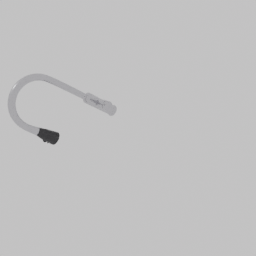
Label: appliances